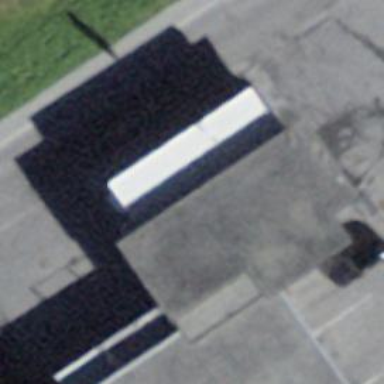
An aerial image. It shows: Fuel station.